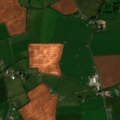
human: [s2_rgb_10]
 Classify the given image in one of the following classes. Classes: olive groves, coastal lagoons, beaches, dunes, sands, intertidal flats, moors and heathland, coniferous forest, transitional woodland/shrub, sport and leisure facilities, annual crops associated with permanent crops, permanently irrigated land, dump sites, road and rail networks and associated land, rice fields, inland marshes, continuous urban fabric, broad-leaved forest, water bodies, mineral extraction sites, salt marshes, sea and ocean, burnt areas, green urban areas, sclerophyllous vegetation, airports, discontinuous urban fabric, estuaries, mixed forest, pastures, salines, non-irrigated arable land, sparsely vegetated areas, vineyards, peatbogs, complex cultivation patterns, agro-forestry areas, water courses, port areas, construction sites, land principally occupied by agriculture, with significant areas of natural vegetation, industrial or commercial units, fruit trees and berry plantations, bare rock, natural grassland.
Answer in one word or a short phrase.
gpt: non-irrigated arable land, pastures